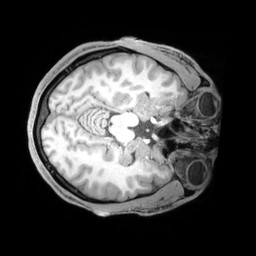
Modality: T1w
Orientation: axial
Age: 27
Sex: male
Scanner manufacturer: siemens
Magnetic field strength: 3 T
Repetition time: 1.97 s
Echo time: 0.00206 s